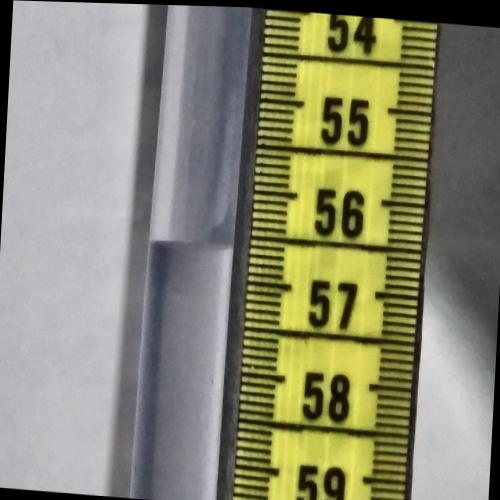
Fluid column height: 56.6 cm